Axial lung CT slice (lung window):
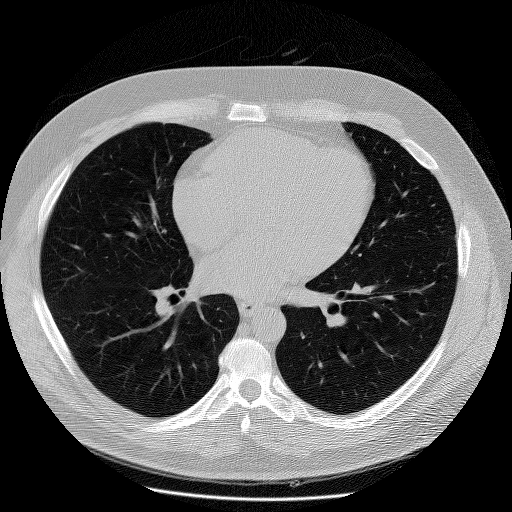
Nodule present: no